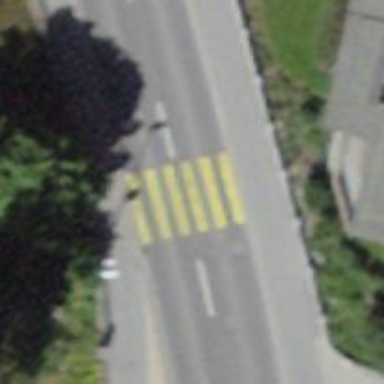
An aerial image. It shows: Uncontrolled crossing on the road.